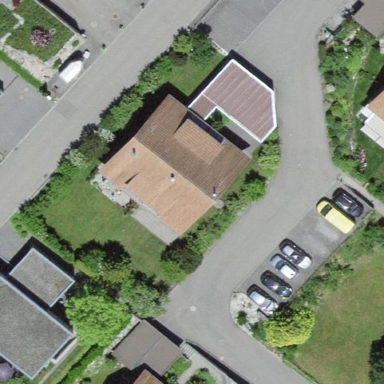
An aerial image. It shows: Terrace building with gabled roof.